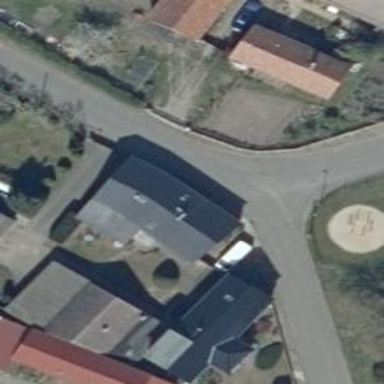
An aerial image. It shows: Smoothly paved residential road.